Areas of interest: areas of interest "Water Sports Center"
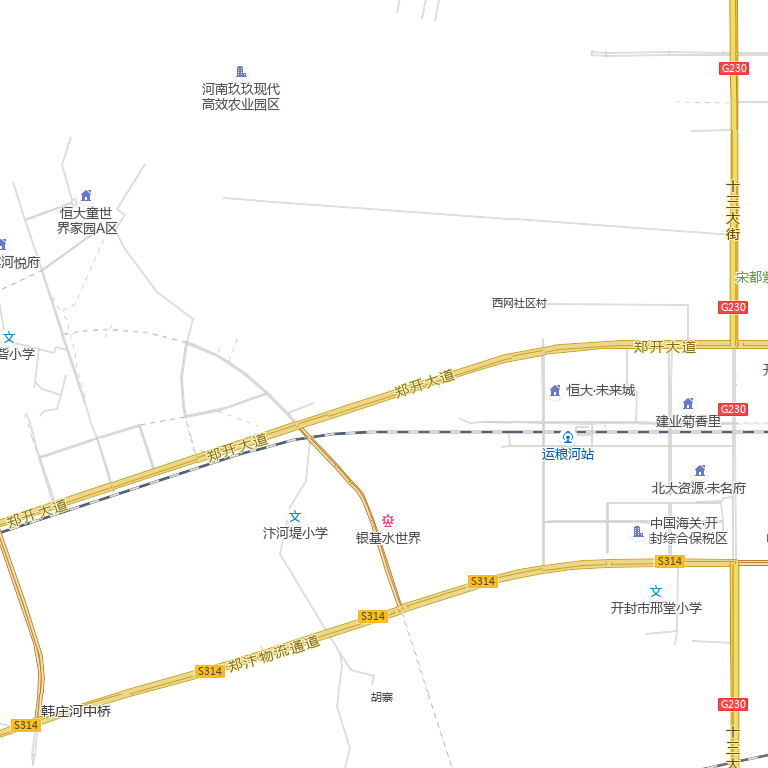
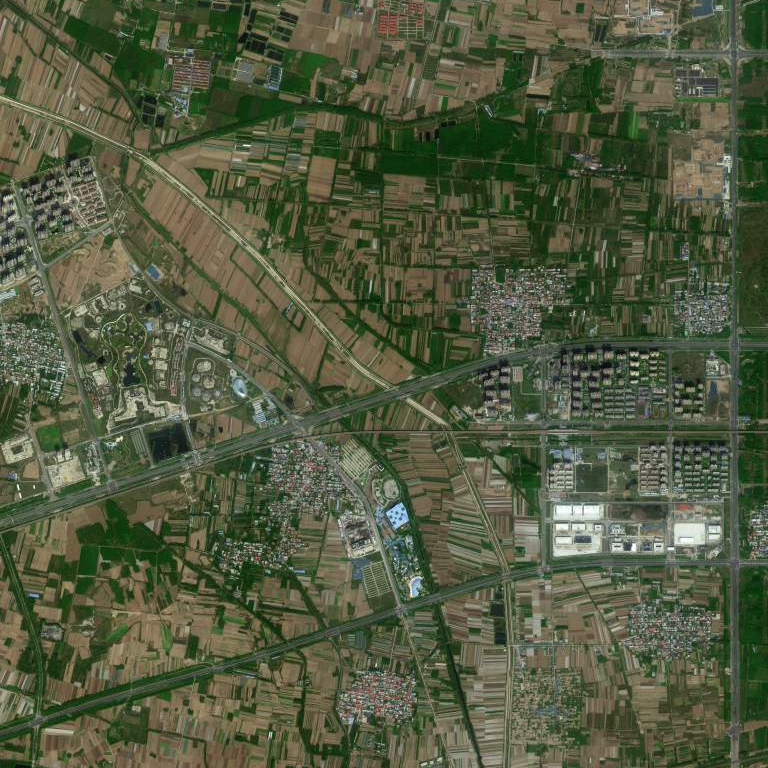